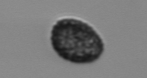
Label: Pseudochattonella_farcimen